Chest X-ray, PA view. Patient: 28 years old, sex F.
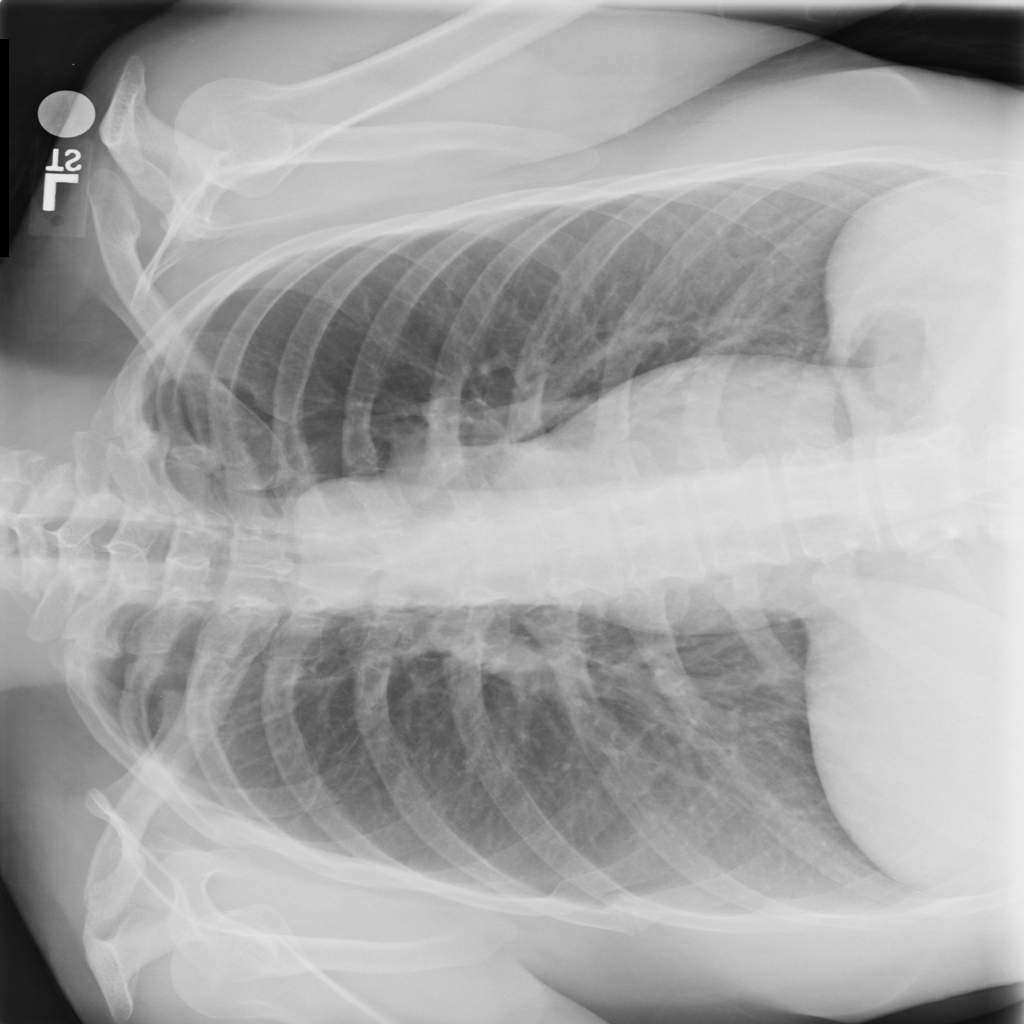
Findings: No Finding